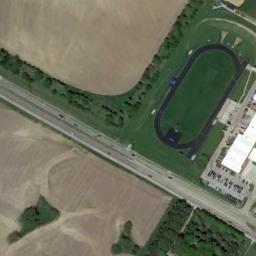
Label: ground_track_field